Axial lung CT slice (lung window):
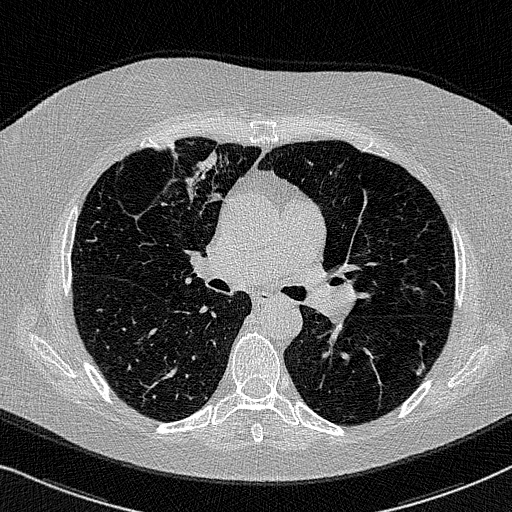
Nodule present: yes
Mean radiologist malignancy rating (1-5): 3.5